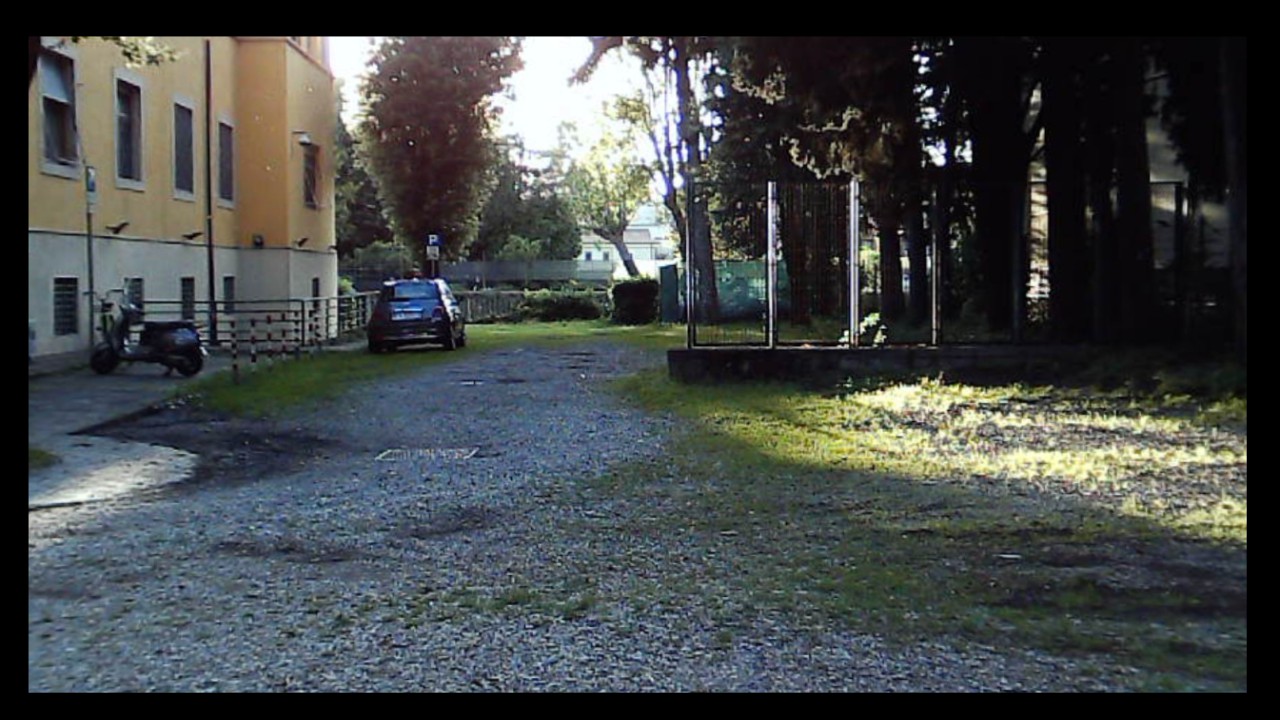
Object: Betafpv air75